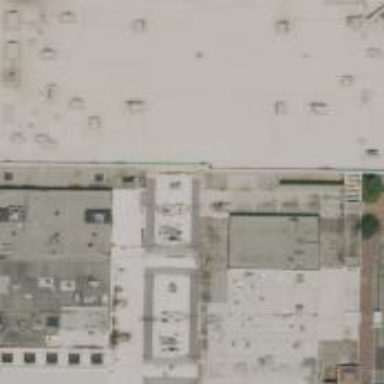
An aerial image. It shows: Retail building.